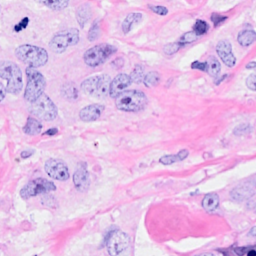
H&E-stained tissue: Breast